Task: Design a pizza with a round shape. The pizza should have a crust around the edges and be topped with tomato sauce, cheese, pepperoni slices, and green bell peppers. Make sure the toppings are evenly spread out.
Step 546:
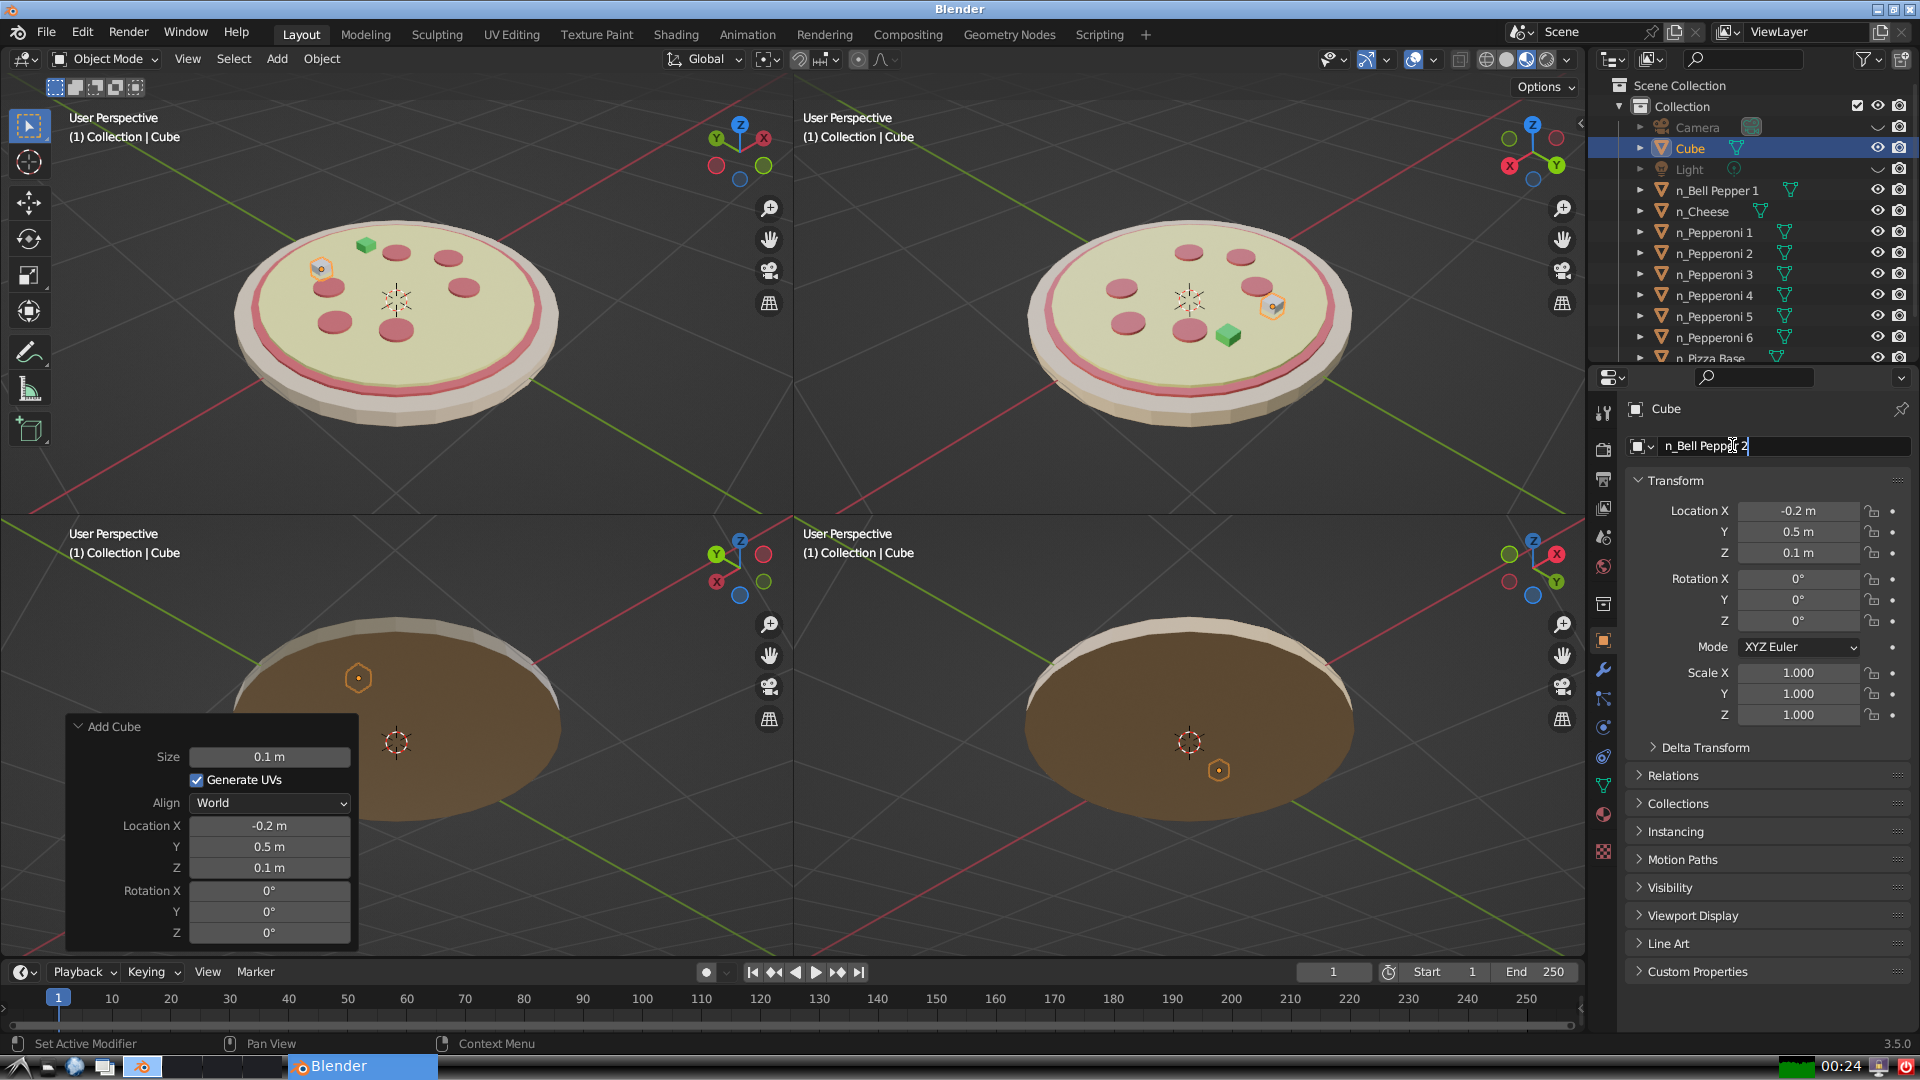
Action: {"key_press": ['Return']}